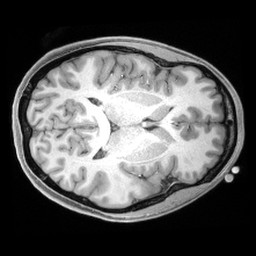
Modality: T1w
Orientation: axial
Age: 23
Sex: female
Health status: healthy
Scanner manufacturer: siemens
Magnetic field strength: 3 T
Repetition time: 2.4 s
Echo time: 0.00194 s